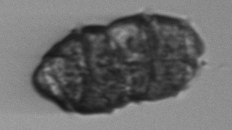
Label: Margalefidinium